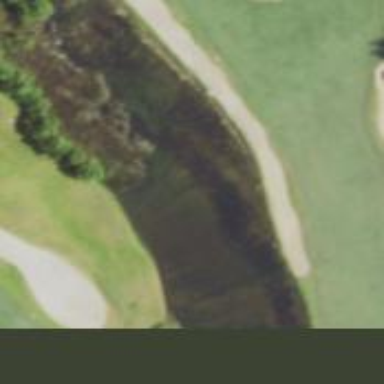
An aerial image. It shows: Golf bunker filled with natural sand.